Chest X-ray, PA view. Patient: 53 years old, sex M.
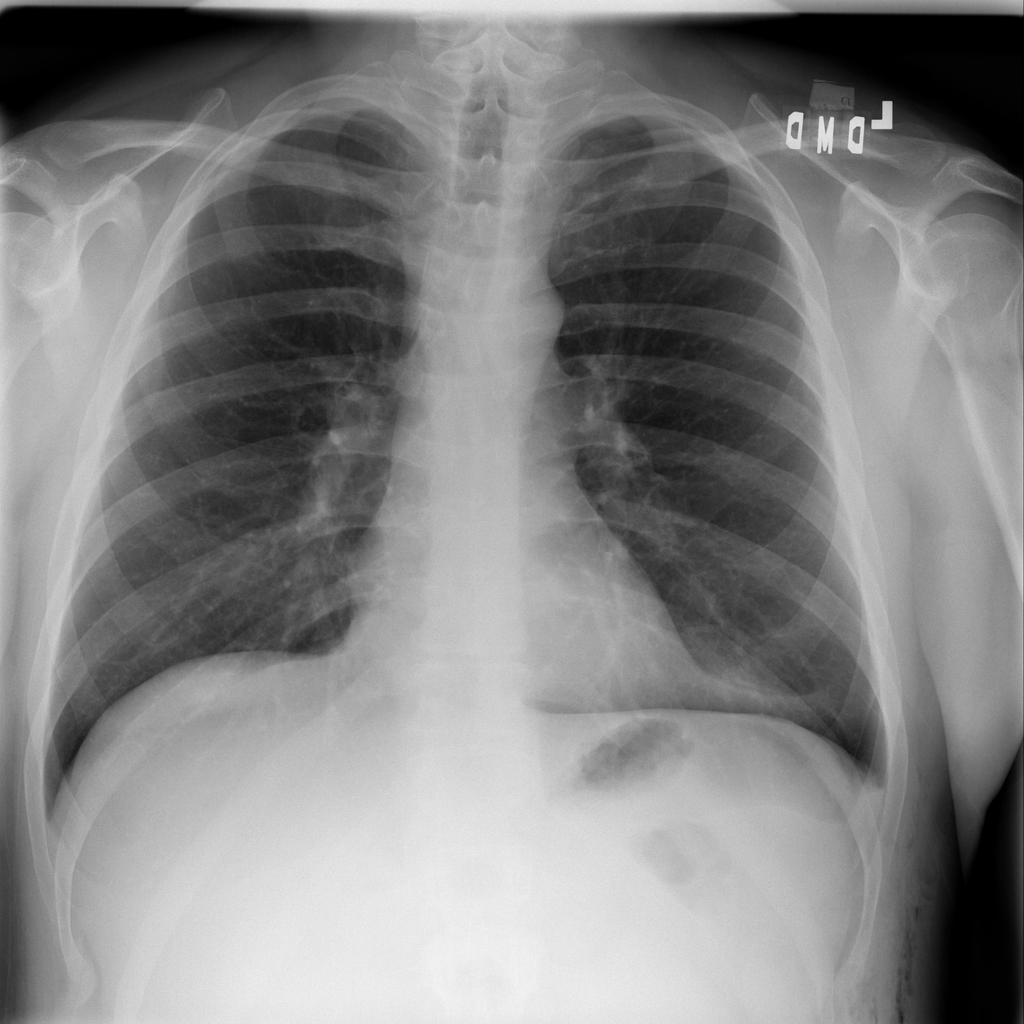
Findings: No Finding